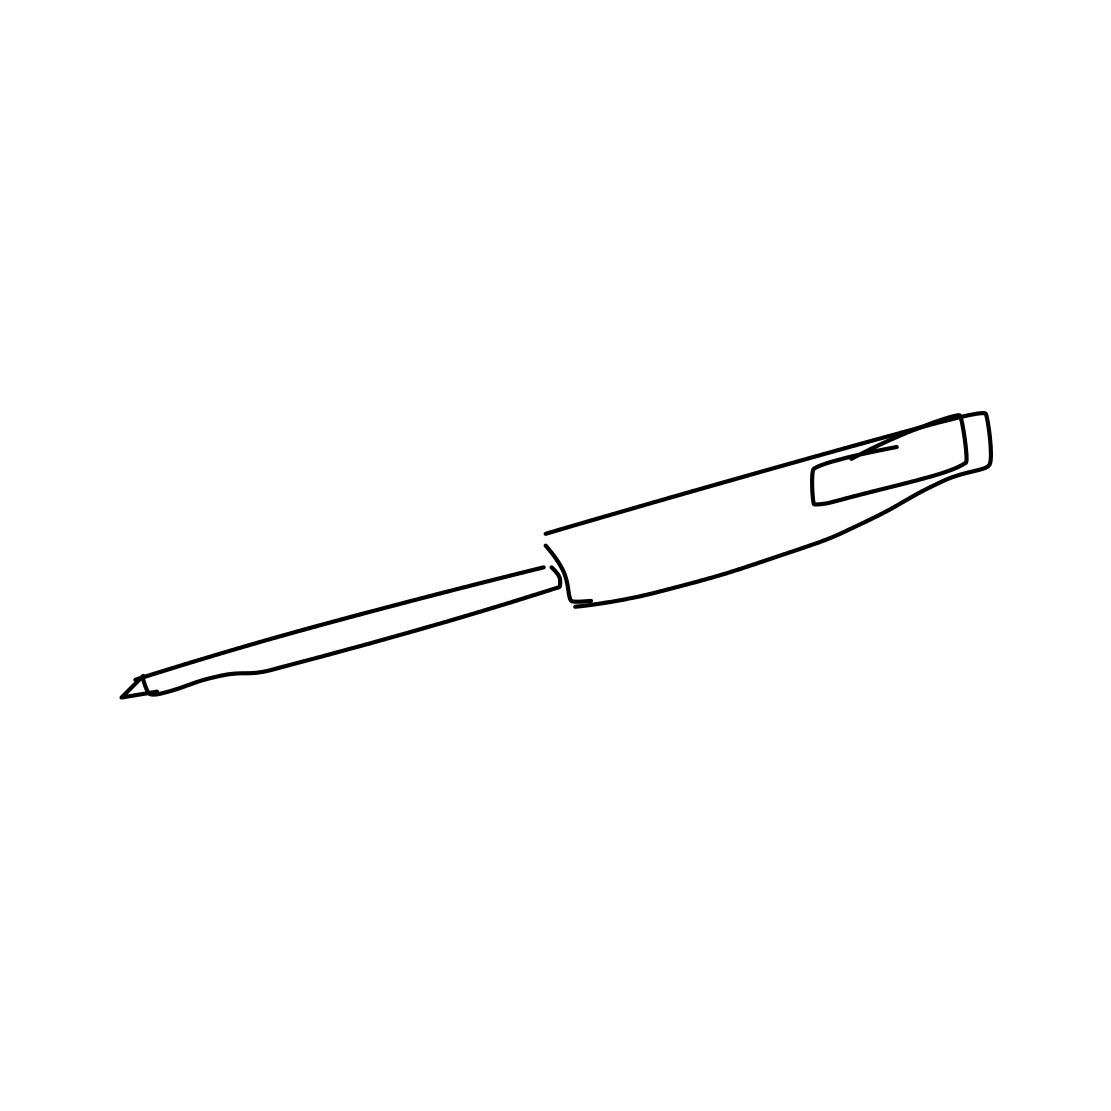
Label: screwdriver